Question: I want only users have or roles can access to the admin part but still I get even when I authenticate as
'''
role_hierarchy:
ROLE_ADMIN: [ROLE_ENSEIGNANT]
ROLE_SUPER_ADMIN: [ROLE_USER, ROLE_ADMIN, ROLE_ALLOWED_TO_SWITCH]
//...........
access_control:
- { path: ^/login$, role: IS_AUTHENTICATED_ANONYMOUSLY }
- { path: ^/register, role: IS_AUTHENTICATED_ANONYMOUSLY }
- { path: ^/resetting, role: IS_AUTHENTICATED_ANONYMOUSLY }
- { path: ^/admin/, roles: [ROLE_ADMIN, ROLE_ENSEIGNANT] }
'''

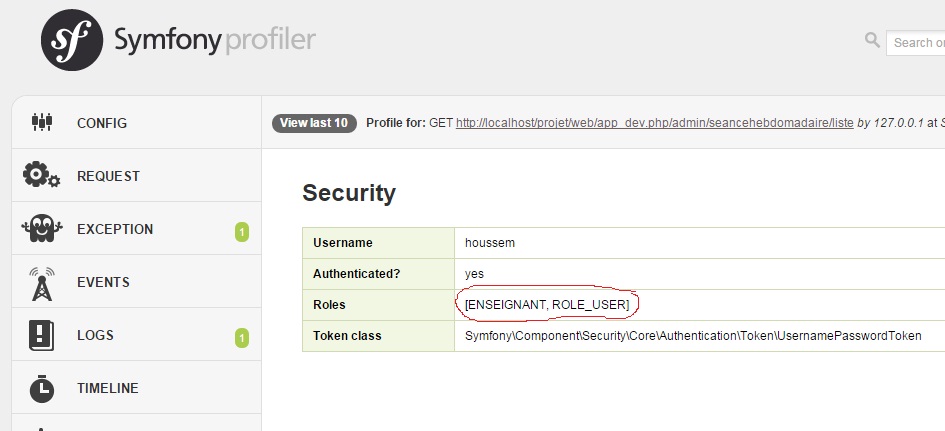
Answer: I think you are giving an 'ENSEIGNANT' to user not 'ROLE_ENSEIGNANT', but your access control is checking against 'ROLE_ENSEIGNANT', that's why you're getting an Access denied exception. Try to change 'getRoles' method to return 'ROLE_ENSEIGNANT' if there's any..